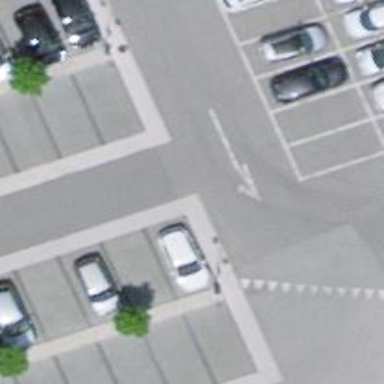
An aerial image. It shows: Road serving as parking aisle.